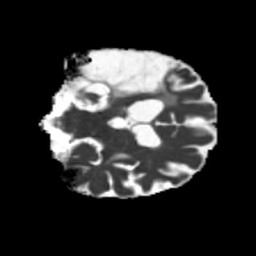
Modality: MD
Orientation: coronal
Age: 51
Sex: male
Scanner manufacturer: siemens
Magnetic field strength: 3 T
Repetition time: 5.25 s
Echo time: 0.08 s